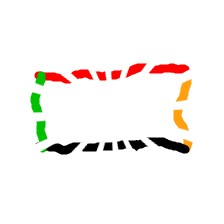
Shape: rectangle